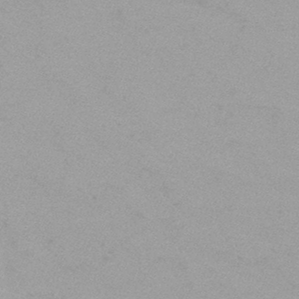
Label: frost